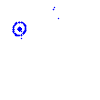
Particle: pion